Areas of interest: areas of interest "Sport and cultural"
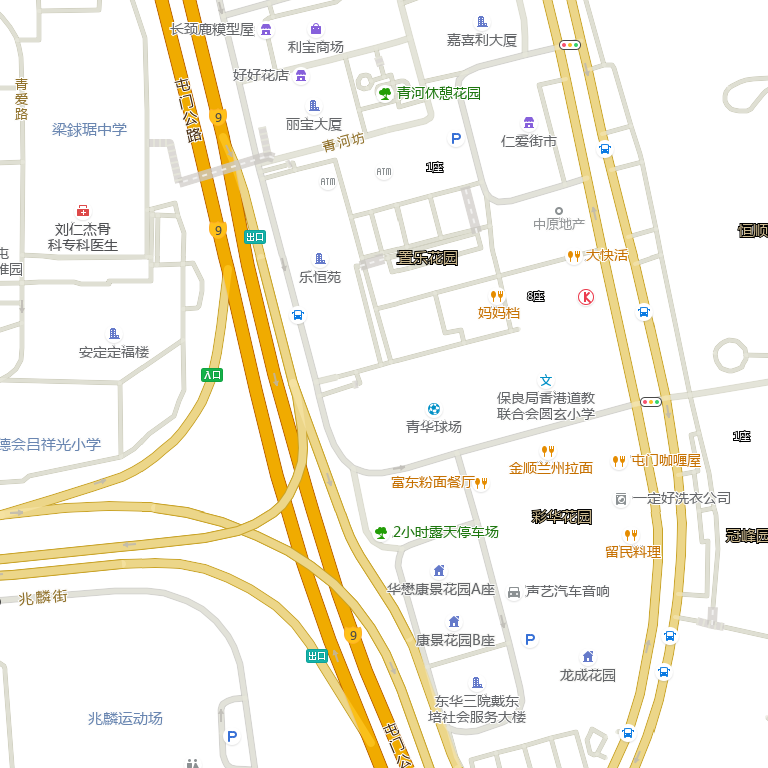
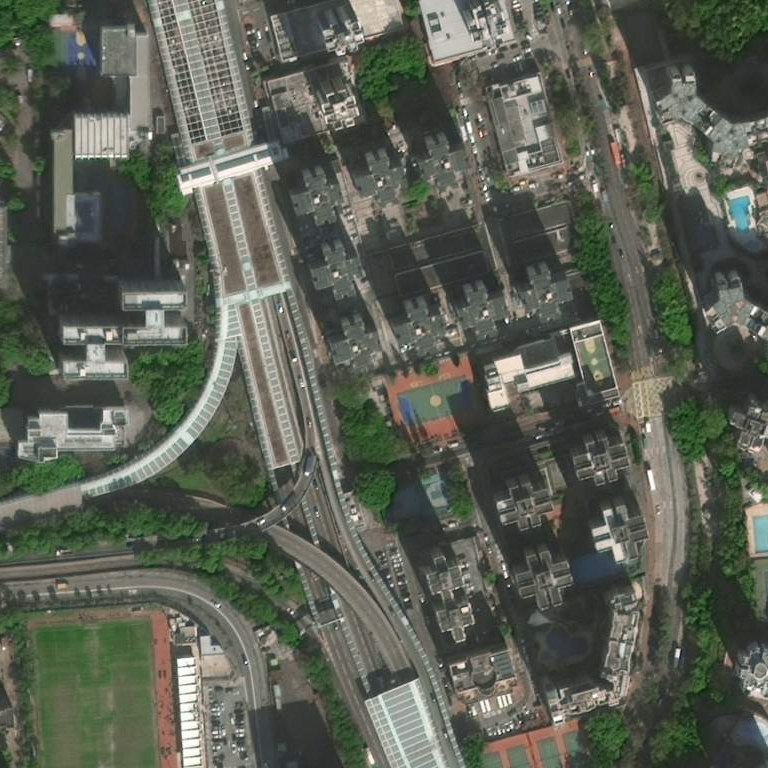